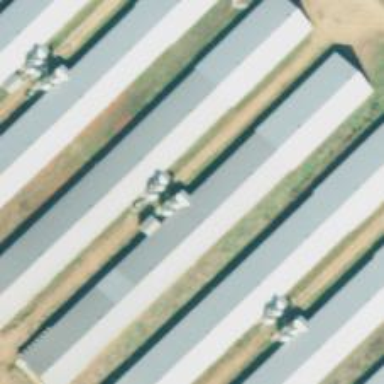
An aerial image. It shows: Poultry house.